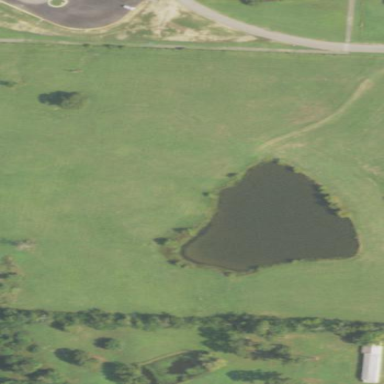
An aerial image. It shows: Peaceful pond surrounded by nature.